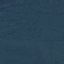
Land use / land cover: Forest